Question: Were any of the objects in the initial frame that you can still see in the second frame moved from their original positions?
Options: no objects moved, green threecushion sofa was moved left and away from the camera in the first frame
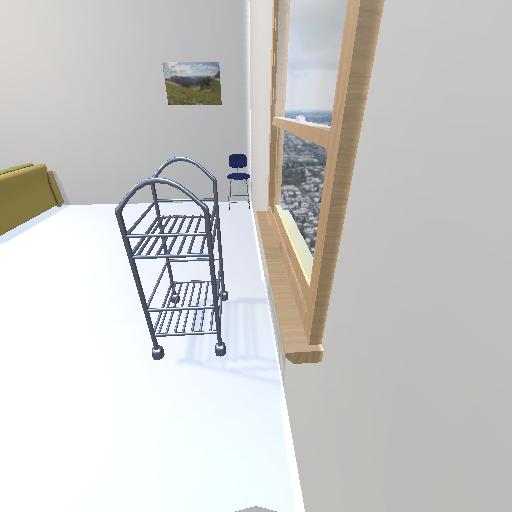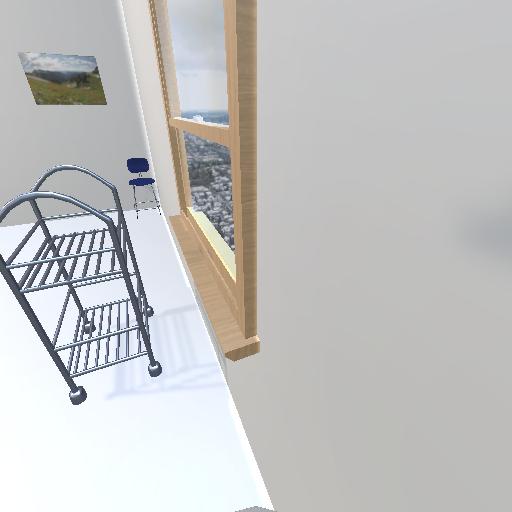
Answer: no objects moved